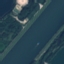
Land use / land cover: River